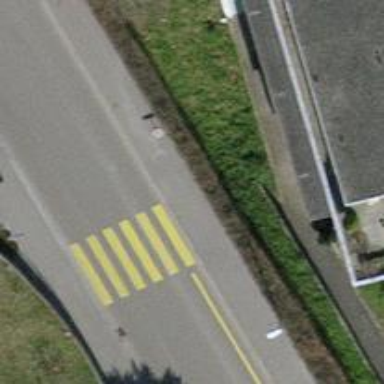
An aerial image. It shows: Sidewalk.